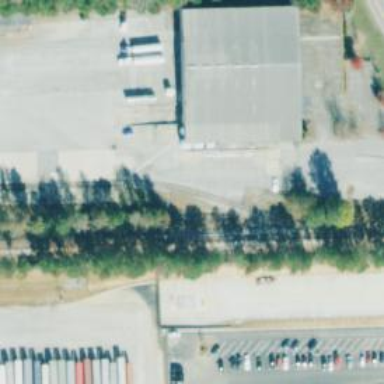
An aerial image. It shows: Rail spur service.